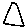
Label: triangle